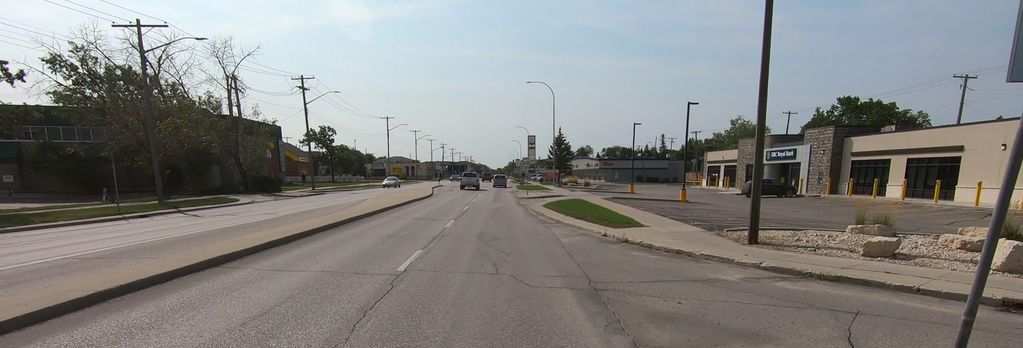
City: winnipeg